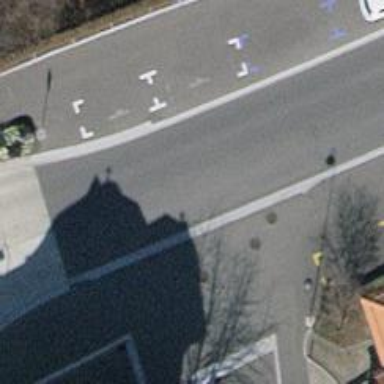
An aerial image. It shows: Street side parking spaces with parallel orientation.